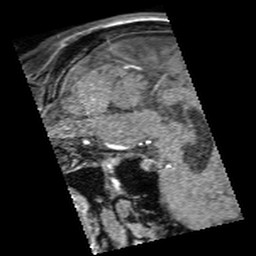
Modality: angio
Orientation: sagittal
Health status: ill
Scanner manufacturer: ge
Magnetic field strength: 1.5 T
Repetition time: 0.029 s
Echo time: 0.0045 s